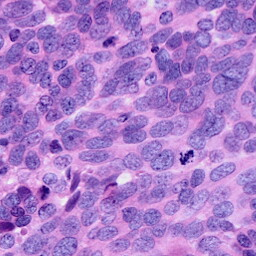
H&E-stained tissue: Ovarian